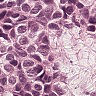
Metastatic tissue present: yes